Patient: sex M, age 61
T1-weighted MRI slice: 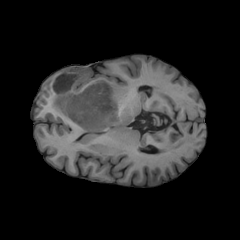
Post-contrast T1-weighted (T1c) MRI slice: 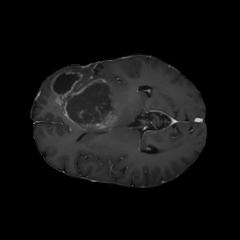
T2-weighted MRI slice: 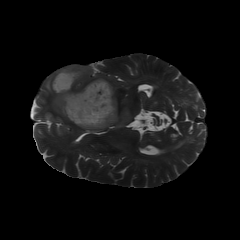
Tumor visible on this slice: yes
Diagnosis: Glioblastoma, IDH-wildtype
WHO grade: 4